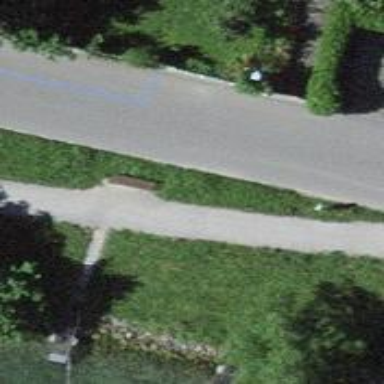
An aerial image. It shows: Brown bench in the vicinity.